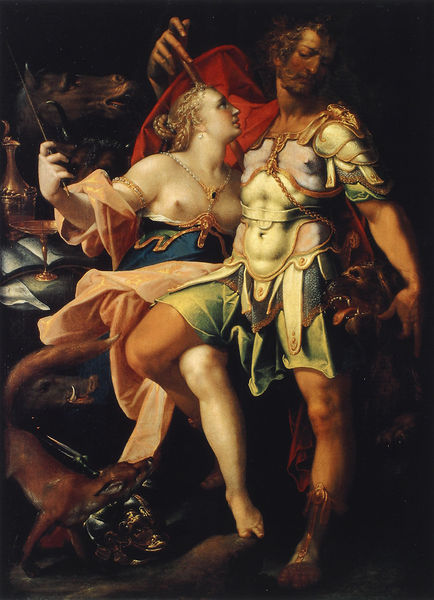
Titel: Odysseus und Circe
Künstler: Bartholomäus Spranger
Institution: Wien, Kunsthistorisches Museum
Schlagwörter: dunkel, fuß, hand, körper, mann, nackt, umhang, gelb, grün, braun, brust, busen, frau, haar, schmuck, tisch, hund, rot, tier, tiere, tuch, bart, arm, holofernes, judith, kleidung, öl, gold, haare, kelch, locken, pferd, kanne, bein, brüste, wein, zopf, muskeln, halskette, buch, ketten, helm, mythologie, rüstung, rom, liebespaar, verführung, fuchs, zunge, römisch, weinkelch, barbusig, lederrüstung